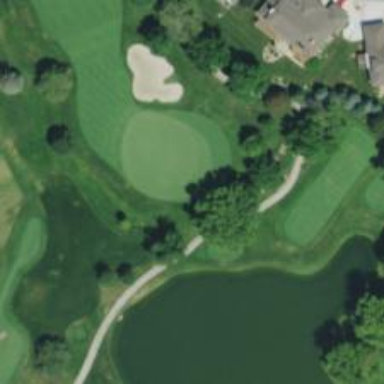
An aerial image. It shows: Golf hole.